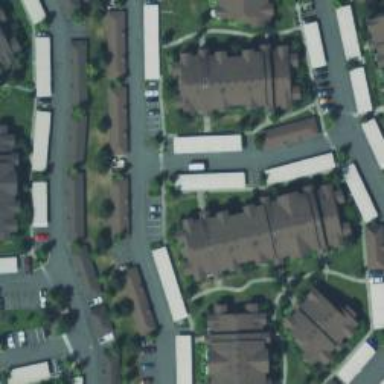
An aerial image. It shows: Living street.